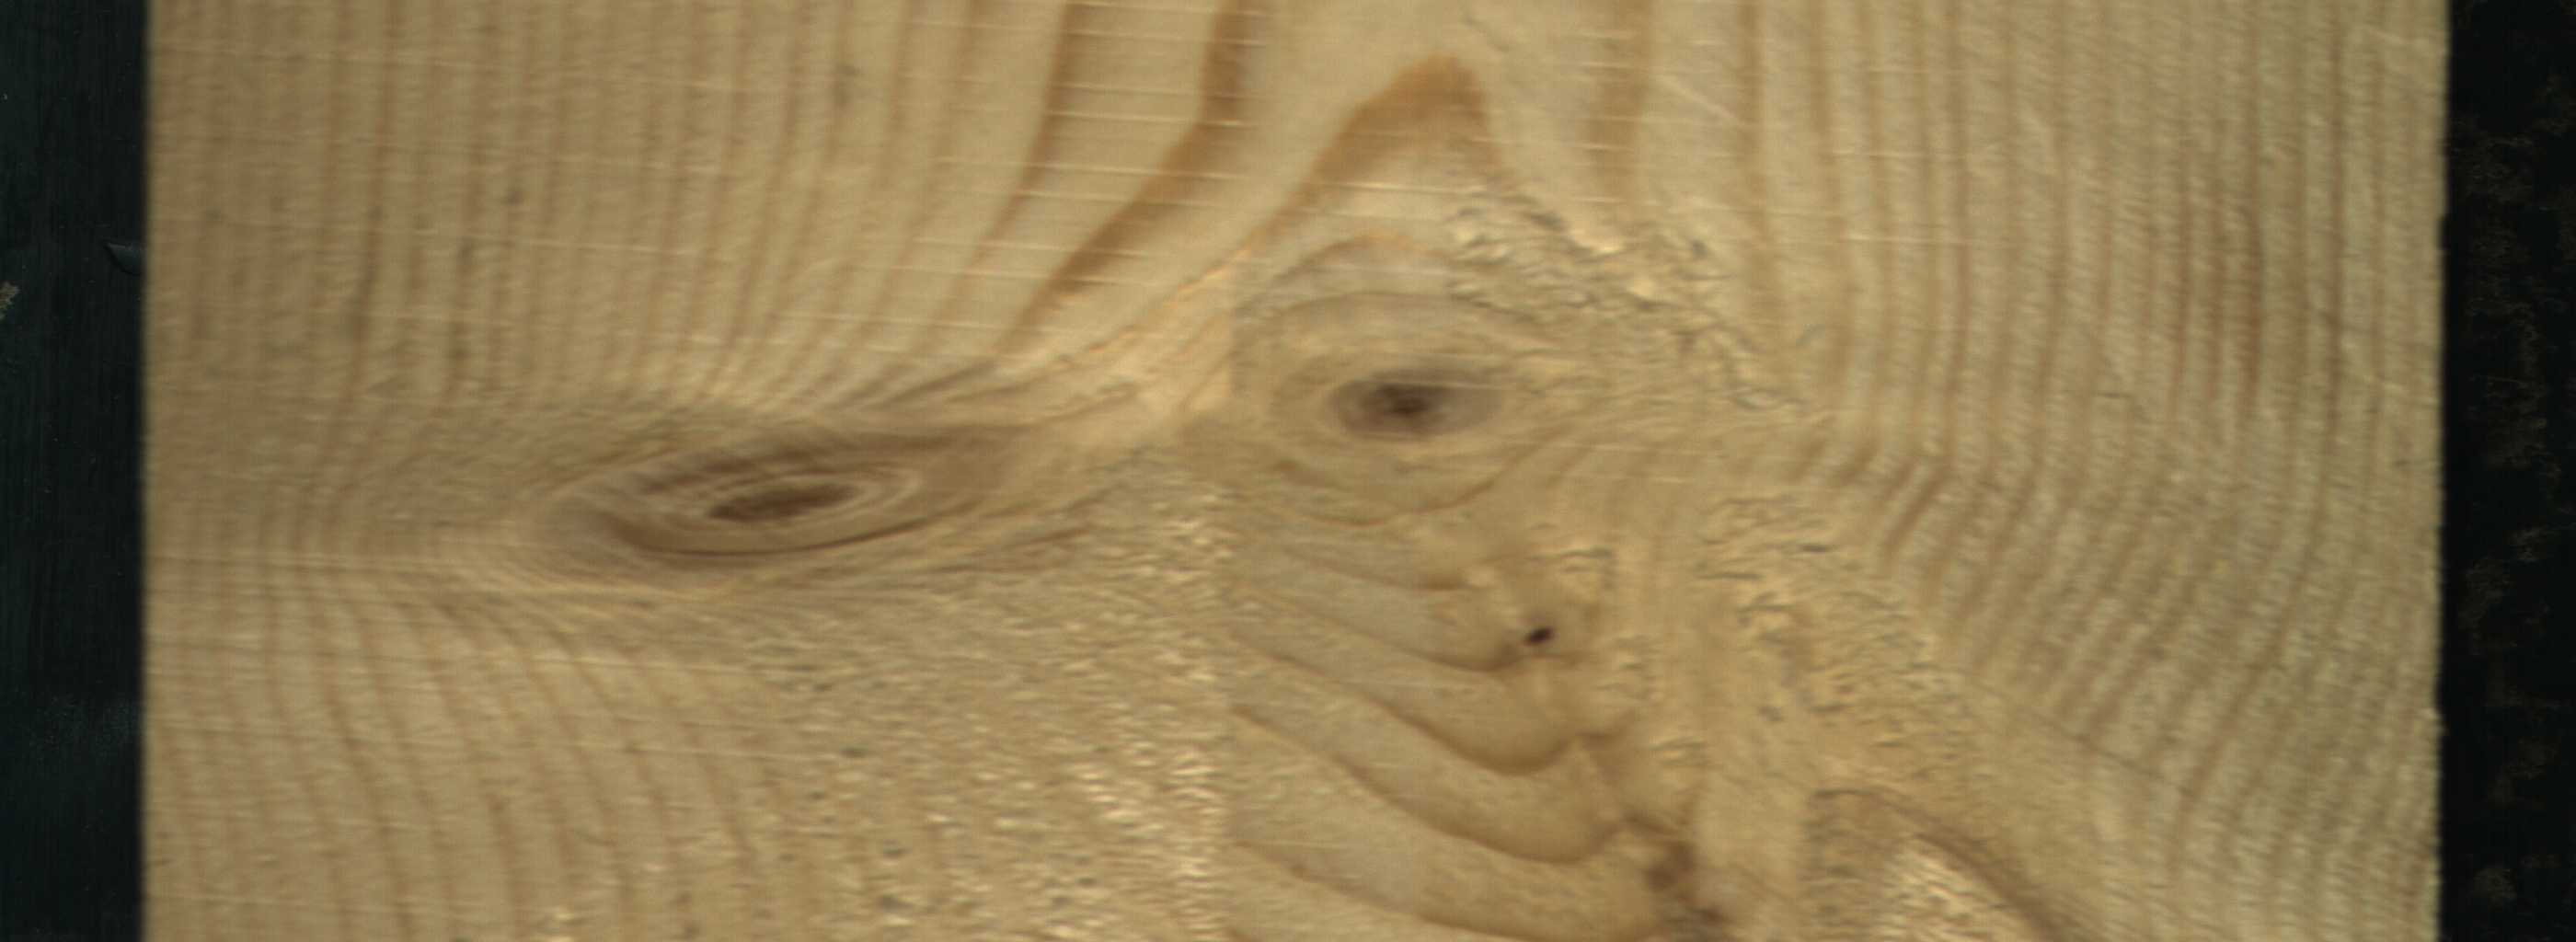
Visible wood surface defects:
Live_Knot
Live_Knot